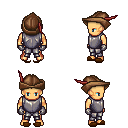
a pixel art fantasy rpg character, male body template, human, tanned skin, steel chest armor, metal pants, dark blonde short mohawk hairstyle, leather cap, metal gloves, brown slippers, four views (front, back, left, right), 2x2 character sprite sheet, small pixel art, hard edges, no anti-aliasing